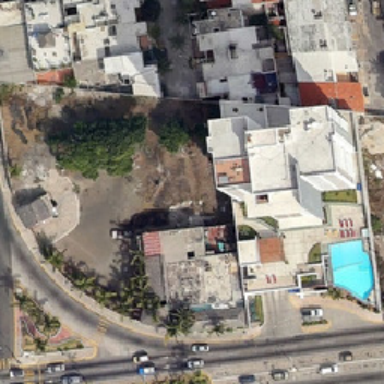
There are two trees in front of the white roof .